Question: I have the coordinates for a street, for example:
'''
CLLocationCoordinate2D street[3];
street[0] = CLLocationCoordinate2DMake(-17.3521, <PHONE>);
street[1] = CLLocationCoordinate2DMake(-17.3518, <PHONE>);
street[2] = CLLocationCoordinate2DMake(-17.3515, <PHONE>);
'''
And a location that is fairly close to the street (about 60 meters):
'''
CLLocationCoordinate2D location = CLLocationCoordinate2DMake(-17.3525, <PHONE>);
'''
How can I calculate the distance between the location and position along the street's path?
I'm not looking for the distance to the closest point in the array, I want the distance to the closest position in between the points.
It's easier to describe my question with a picture:

- 'street'- 'location'
I want to calculate the length of the yellow line in meters.
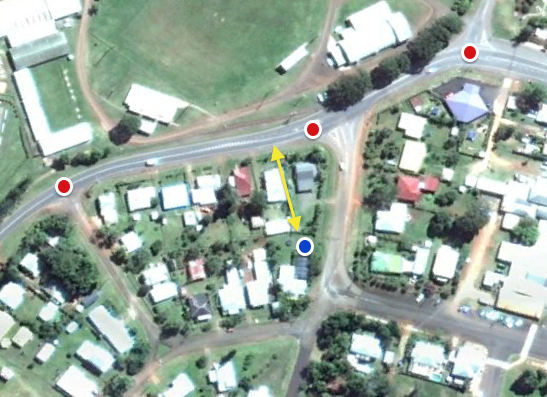
Answer: Here is my attempt to solve this, but I'm not sure if it's the best way?
'''
// http://www.cprogramto.com/c-program-to-find-shortest-distance-between-point-and-line-segment/
double FindDistanceToSegment(double x1, double y1, double x2, double y2, double pointX, double pointY)
{
double diffX = x2 - x1;
float diffY = y2 - y1;
if ((diffX == 0) && (diffY == 0))
{
diffX = pointX - x1;
diffY = pointY - y1;
return sqrt(diffX * diffX + diffY * diffY);
}
float t = ((pointX - x1) * diffX + (pointY - y1) * diffY) / (diffX * diffX + diffY * diffY);
if (t < 0)
{
//point is nearest to the first point i.e x1 and y1
diffX = pointX - x1;
diffY = pointY - y1;
}
else if (t > 1)
{
//point is nearest to the end point i.e x2 and y2
diffX = pointX - x2;
diffY = pointY - y2;
}
else
{
//if perpendicular line intersect the line segment.
diffX = pointX - (x1 + t * diffX);
diffY = pointY - (y1 + t * diffY);
}
//returning shortest distance
return sqrt(diffX * diffX + diffY * diffY);
}
'''
-
'''
CLLocationCoordinate2D street[3];
street[0] = CLLocationCoordinate2DMake(-17.3521, <PHONE>);
street[1] = CLLocationCoordinate2DMake(-17.3518, <PHONE>);
street[2] = CLLocationCoordinate2DMake(-17.3515, <PHONE>);
CLLocationCoordinate2D location = CLLocationCoordinate2DMake(-17.3525, <PHONE>);
CLLocationDegrees distanceDegrees = CGFLOAT_MAX;
for (NSUInteger nodeIndex = 1; nodeIndex < 3; nodeIndex++) {
CLLocationCoordinate2D nodeCoord = street[nodeIndex];
CLLocationCoordinate2D prevNodeCoord = street[nodeIndex - 1];
CLLocationDegrees distanceToCurrent = FindDistanceToSegment(prevNodeCoord.longitude, prevNodeCoord.latitude, nodeCoord.longitude, nodeCoord.latitude, location.longitude, location.latitude);
if (distanceToCurrent < distanceDegrees)
distanceDegrees = distanceToCurrent;
}
CLLocationDistance distance = distanceDegrees * 111111; // 1.0 degree is approximately 111,111 meters
NSLog(@"%f", distance); // 78.15 meters
'''